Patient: sex F, age 33
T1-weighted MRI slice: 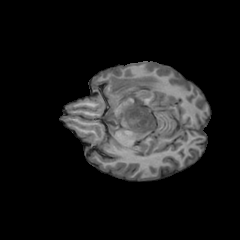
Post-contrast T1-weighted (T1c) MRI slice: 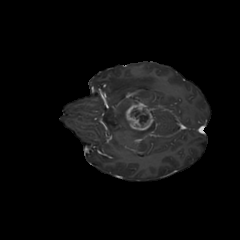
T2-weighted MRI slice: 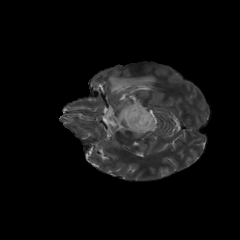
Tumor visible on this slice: yes
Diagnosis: Glioblastoma, IDH-wildtype
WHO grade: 4